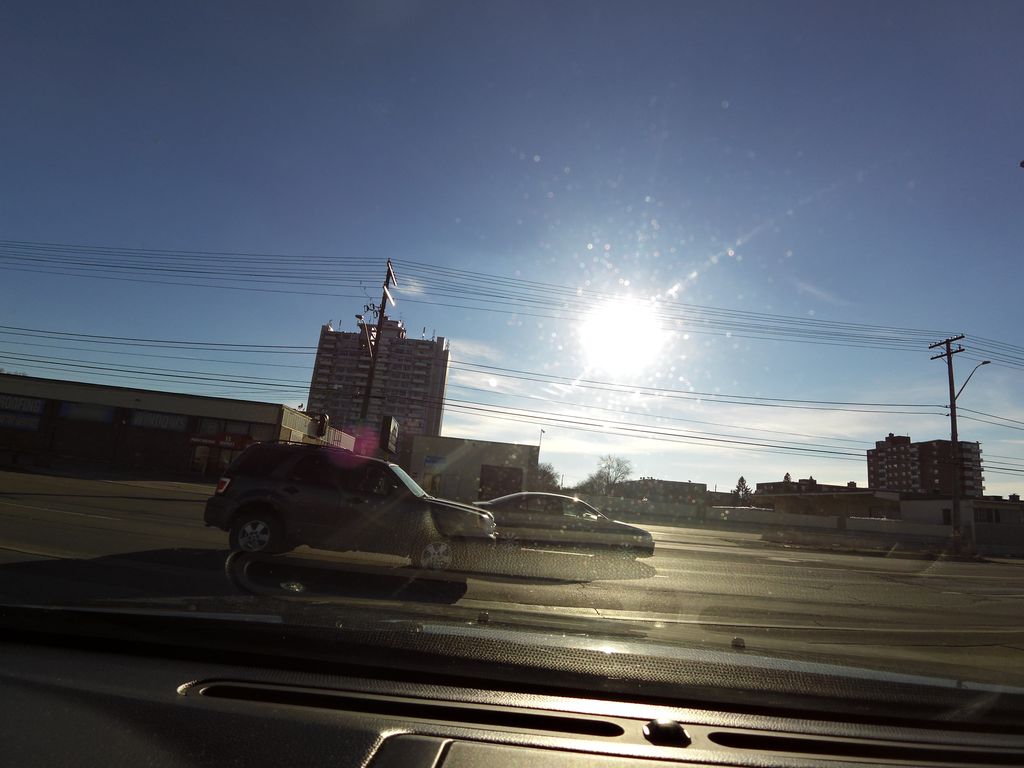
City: hamilton